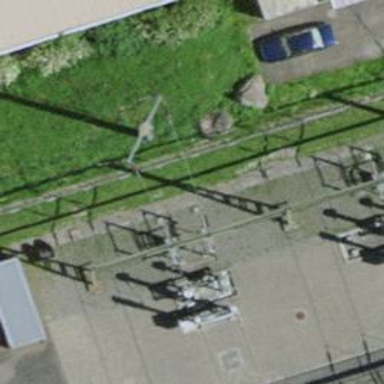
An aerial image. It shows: Bay for power lines.